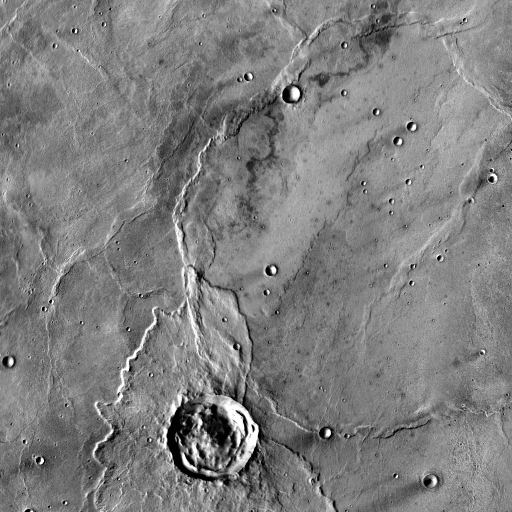
Crater classes present: Background, Other, Layered, Buried